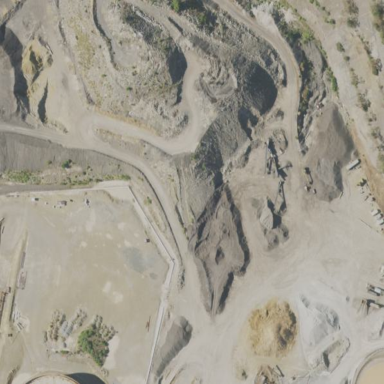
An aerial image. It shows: Recycling center that accepts concrete materials.